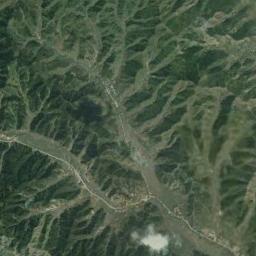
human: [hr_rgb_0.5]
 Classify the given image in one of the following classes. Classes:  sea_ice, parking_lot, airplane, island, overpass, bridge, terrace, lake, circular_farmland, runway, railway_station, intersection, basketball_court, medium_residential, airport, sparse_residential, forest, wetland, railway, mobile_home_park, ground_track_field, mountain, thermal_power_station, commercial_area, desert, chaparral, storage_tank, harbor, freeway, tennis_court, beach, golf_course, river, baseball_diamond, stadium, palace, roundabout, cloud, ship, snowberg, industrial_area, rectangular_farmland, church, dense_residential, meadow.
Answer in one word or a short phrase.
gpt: mountain